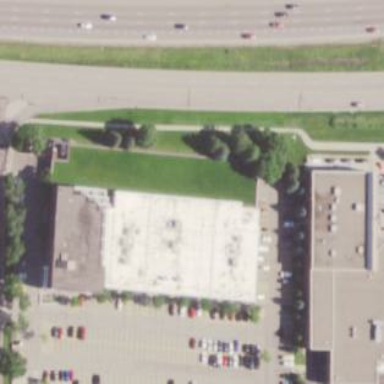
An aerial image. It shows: Office building.